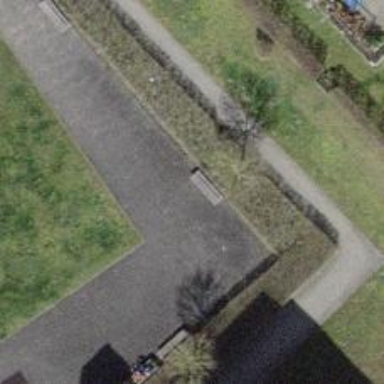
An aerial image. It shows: Brown bench.